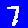
Digit: 7